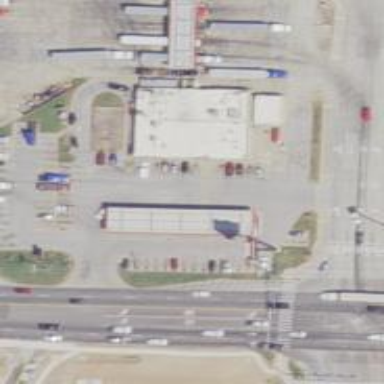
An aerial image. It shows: Convenience shop.